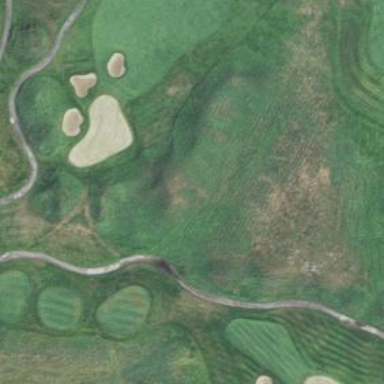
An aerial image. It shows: Area with grass used as rough in golf course.